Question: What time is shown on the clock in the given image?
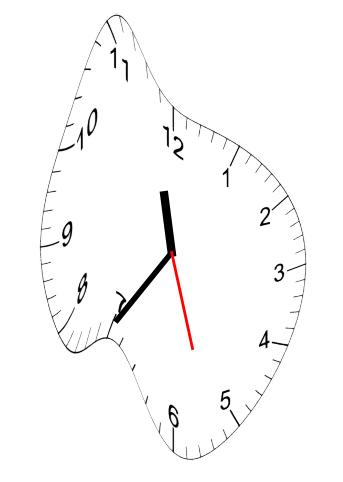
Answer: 11:35:27